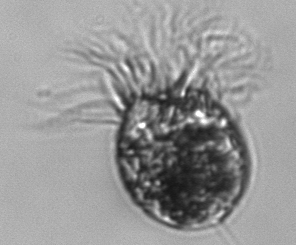
Label: Pelagostrobilidium